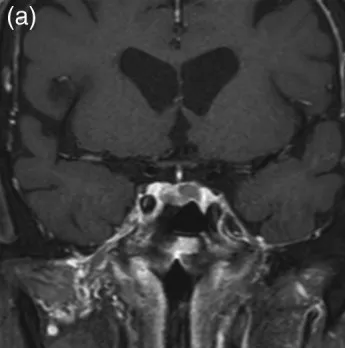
Coronal.
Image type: radiology (mri)